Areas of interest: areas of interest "Lüzhou Port International Container Terminal"
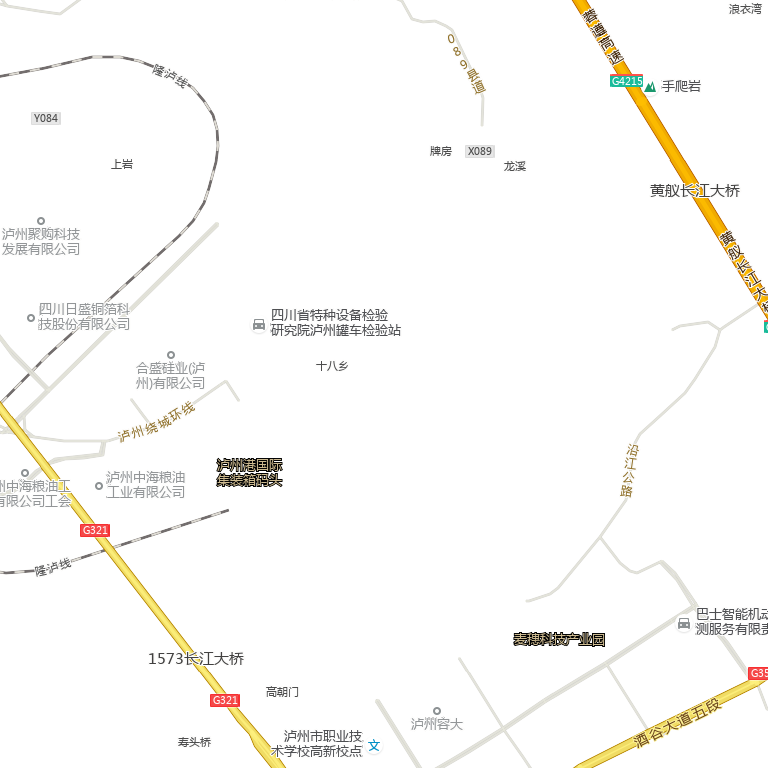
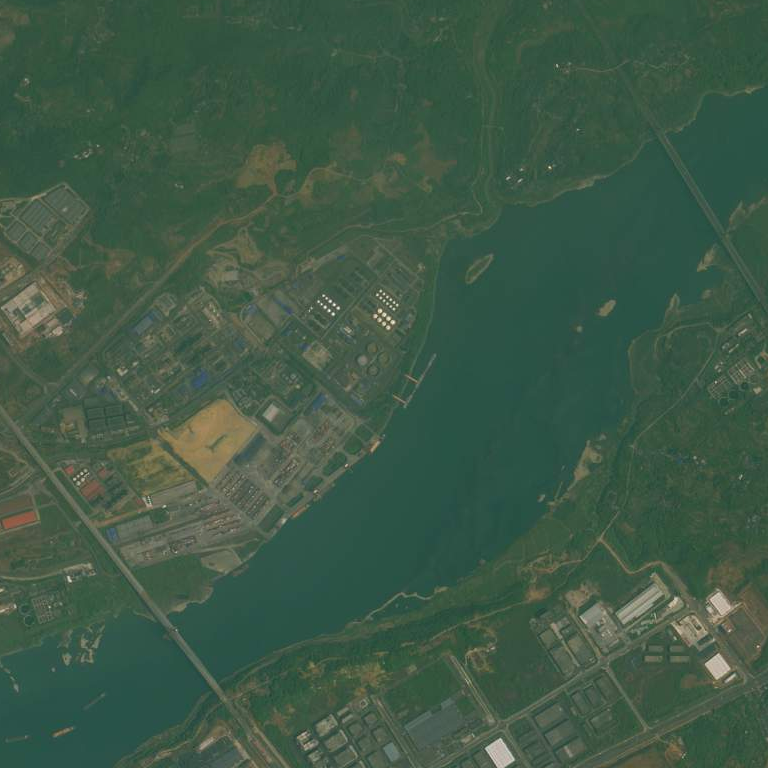